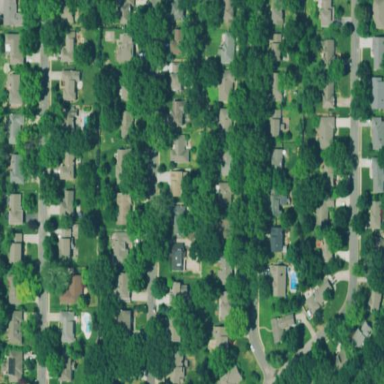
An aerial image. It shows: Residential area consisting of single-family homes.